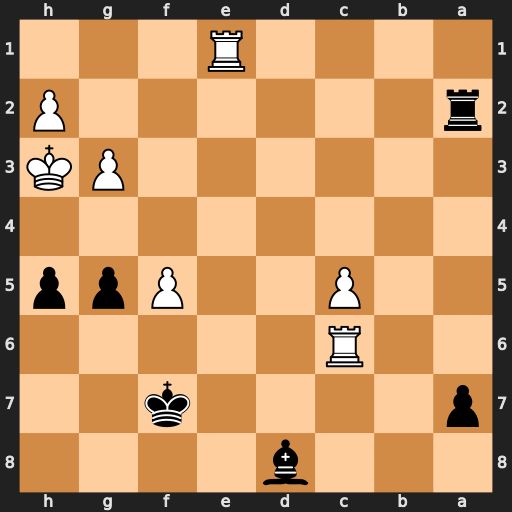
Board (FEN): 3b4/p4k2/2R5/2P2Ppp/8/6PK/r6P/4R3
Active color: b
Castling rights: -
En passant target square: -
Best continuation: g4#